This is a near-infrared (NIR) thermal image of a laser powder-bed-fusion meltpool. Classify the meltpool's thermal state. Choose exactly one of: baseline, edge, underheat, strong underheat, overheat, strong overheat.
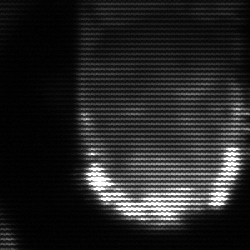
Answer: baseline